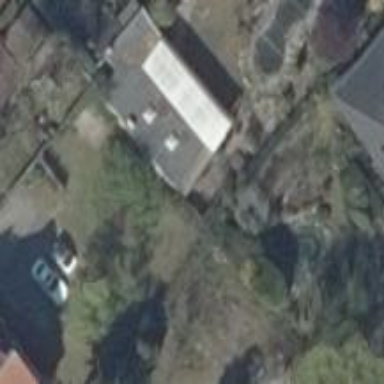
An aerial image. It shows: Shed.